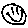
Label: smiley face